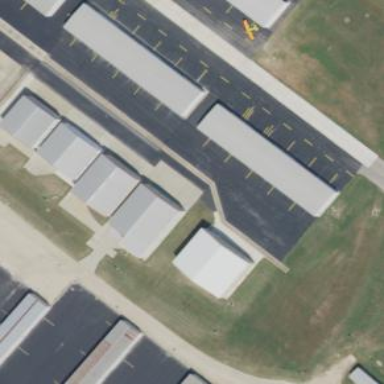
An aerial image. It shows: Hangar located at airport.